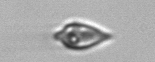
Label: Oxytoxum